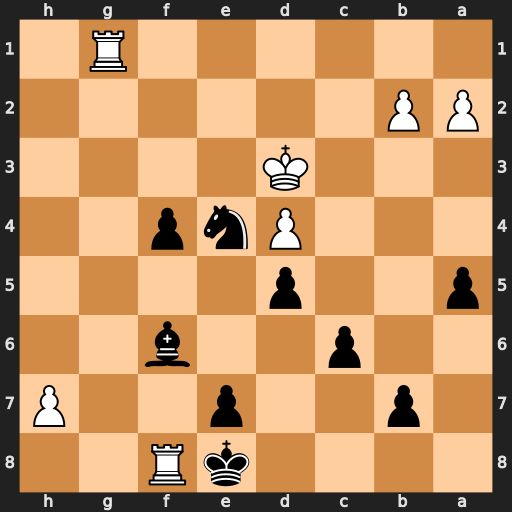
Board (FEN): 4kR2/1p2p2P/2p2b2/p2p4/3Pnp2/3K4/PP6/6R1
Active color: b
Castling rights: -
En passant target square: -
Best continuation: Kxf8 Rg8+ Kf7 h8=Q Bxh8